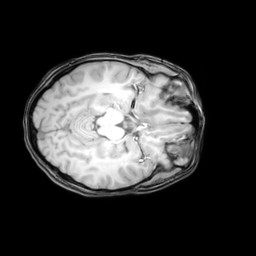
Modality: T1w
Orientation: axial
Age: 21
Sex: female
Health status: healthy
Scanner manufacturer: philips
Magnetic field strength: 3 T
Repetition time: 0.012 s
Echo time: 0.0037 s